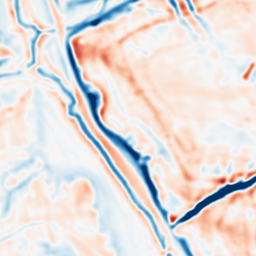
Category: multiscale
Decomposition family: dog_multiscale
Decomposition parameters: sigma_ratio: 1.4
n_scales: 3
base_sigma: 2
Upsampling method: linear_exact
Upsampling parameters: scale: 8
Upsampling scale: 8